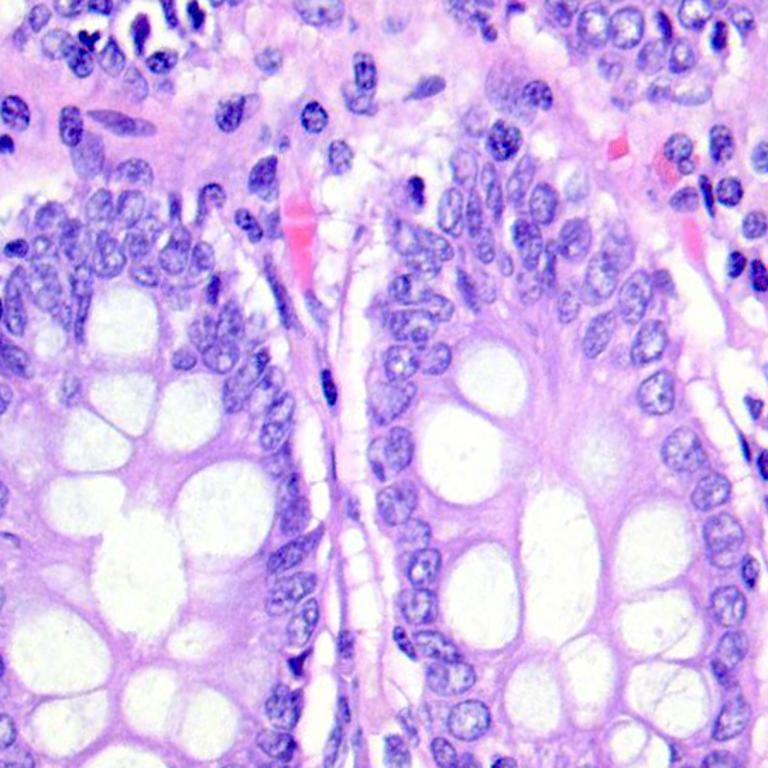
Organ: colon
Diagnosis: benign